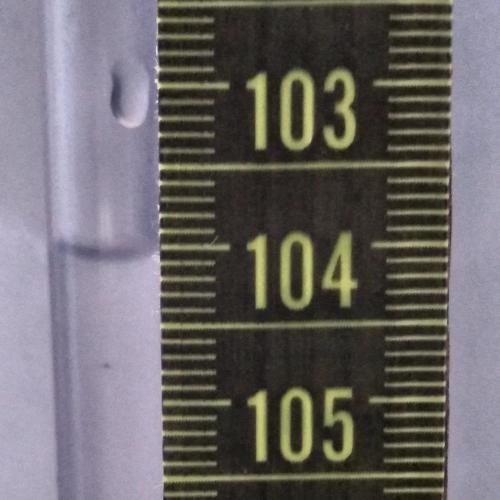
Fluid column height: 104.0 cm